Question: I am creating a document based application and i want to draw a horizontal line underlying the text. But, line should not be straight. i want to draw a line like this.

Currently i am using 'System.Graphics' object to draw any object.
'''
private void DrawLine(Graphics g, Point Location, int iWidth)
{
iWidth = Convert.ToInt16(iWidth / 2);
iWidth = iWidth * 2;
Point[] pArray = new Point[Convert.ToInt16(iWidth / 2)];
int iNag = 2;
for (int i = 0; i < iWidth; i+=2)
{
pArray[(i / 2)] = new Point(Location.X + i , Location.Y + iNag);
if (iNag == 0)
iNag = 2;
else
iNag = 0;
}
g.DrawLines(Pens.Black, pArray);
}
'''
:
Above code is working fine and line draws perfectly but, this code effects on application performance. Is there another way to do this thing.
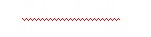
Answer: If you want fast drawing just make a png image of the line you want, with width larger than you need and then draw the image:
'''
private void DrawLine(Graphics g, Point Location, int iWidth)
{
Rectangle srcRect = new Rectangle(0, 0, iWidth, zigzagLine.Height);
Rectangle dstRect = new Rectangle(Location.X, Location.Y, iWidth, zigzagLine.Height);
g.DrawImage(zigzagLine, dstRect, srcRect, GraphicsUnit.Pixel);
}
'''
zigzagLine is the bitmap.
valter